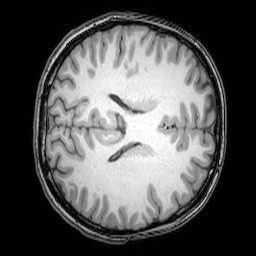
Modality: T1w
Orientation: axial
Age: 20
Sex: female
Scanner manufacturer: philips
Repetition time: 0.008204 s
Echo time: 0.00377 s